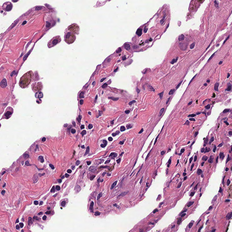
Tumor epithelial tissue: no
Tumor-associated stroma tissue: no
Normal tissue: yes